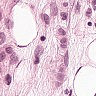
Metastatic tissue present: yes